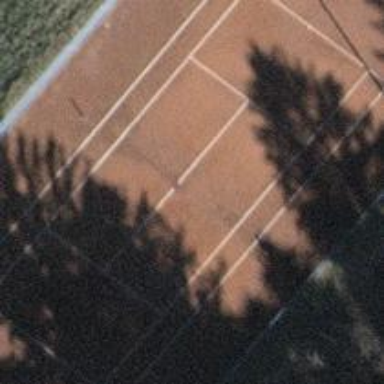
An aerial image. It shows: Tennis court on pitch designated for leisure land.